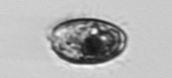
Label: Pleuronema